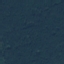
Land use / land cover class: Forest